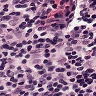
Metastatic tissue present: no